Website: macys
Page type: billing-address
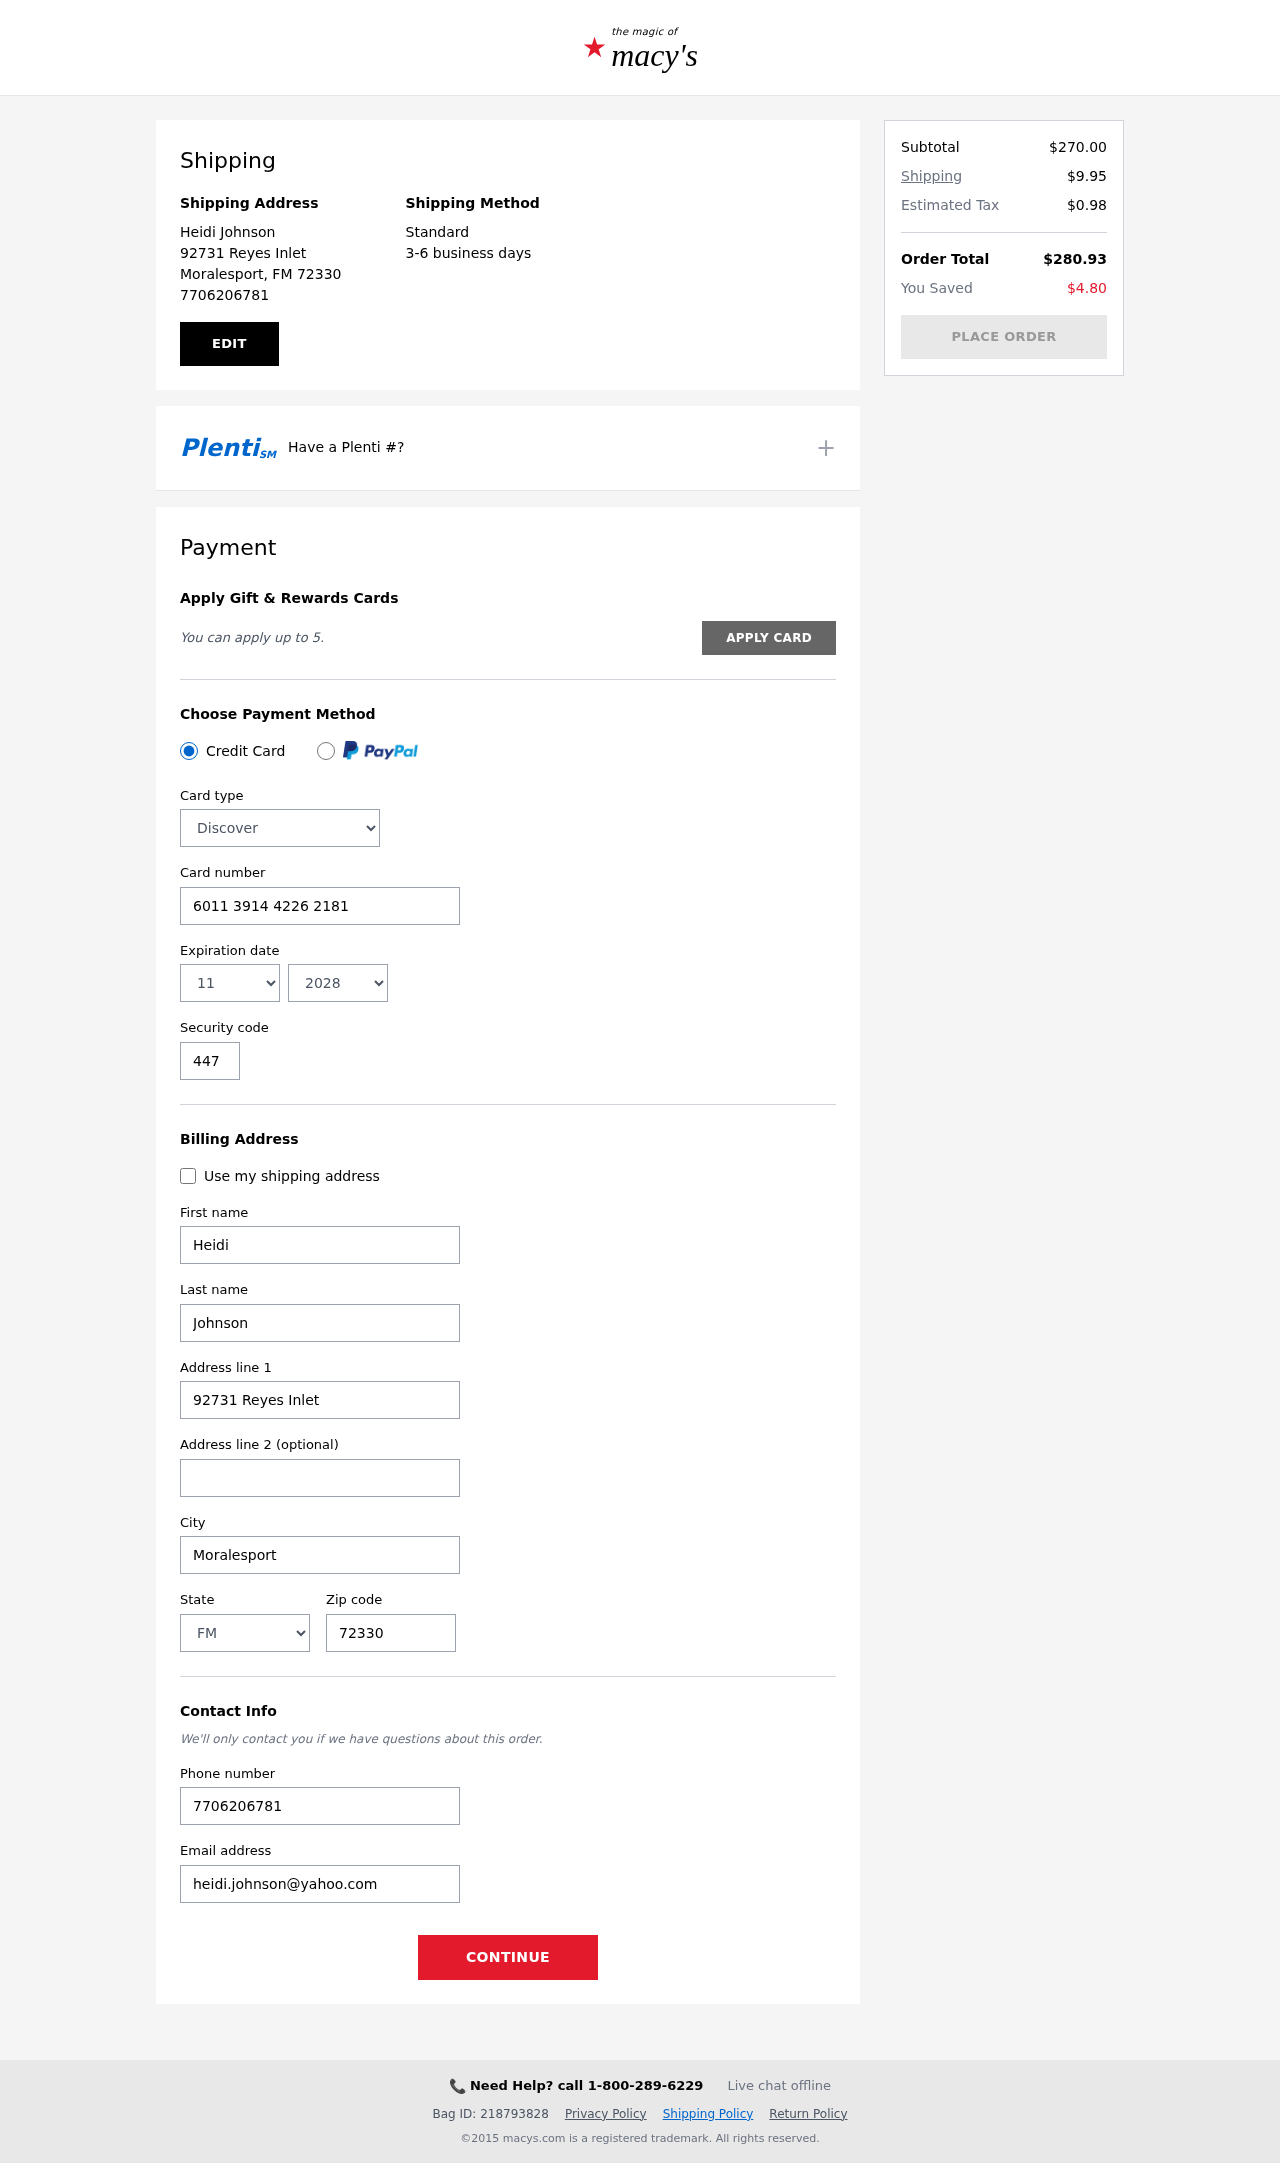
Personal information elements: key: PII_CARD_CVV
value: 447
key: PII_CARD_EXPIRY_MONTH
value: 11
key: PII_CARD_EXPIRY_YEAR
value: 28
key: PII_CARD_NUMBER
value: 6011 3914 4226 2181
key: PII_CARD_TYPE
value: Discover
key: PII_CITY
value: Moralesport
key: PII_CITY_STATE_ZIP
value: Moralesport, FM 72330
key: PII_EMAIL
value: heidi.johnson@yahoo.com
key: PII_FIRSTNAME
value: Heidi
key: PII_FULLNAME
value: Heidi Johnson
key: PII_LASTNAME
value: Johnson
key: PII_PHONE
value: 7706206781
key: PII_POSTCODE
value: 72330
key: PII_STATE
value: FM
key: PII_STREET
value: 92731 Reyes Inlet
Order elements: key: ORDER_SUBTOTAL
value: $270.00
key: ORDER_SHIPPING_COST
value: $9.95
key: ORDER_TAX
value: $0.98
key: ORDER_TOTAL
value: $280.93
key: ORDER_SAVINGS
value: $4.80